Aerial crown-view tile of a tropical tree (Barro Colorado Island, Panama), acquired 20240918:
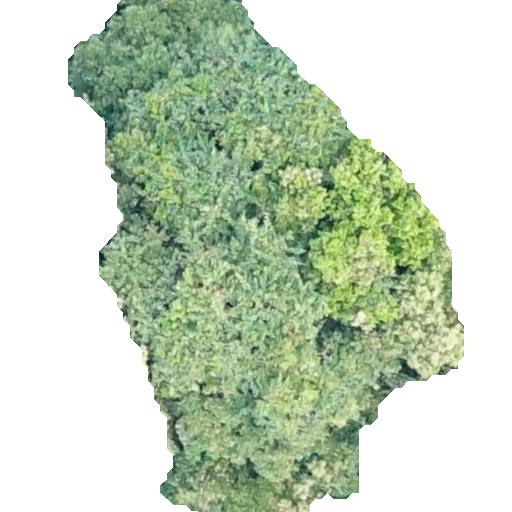
Species: Prioria copaifera
GBIF accepted scientific name: Prioria copaifera
Crown area: 208.651 m²